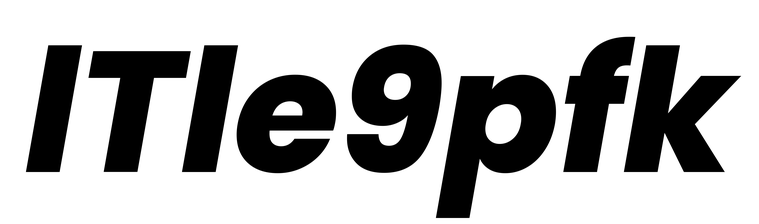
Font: Poppins-ExtraBoldItalic